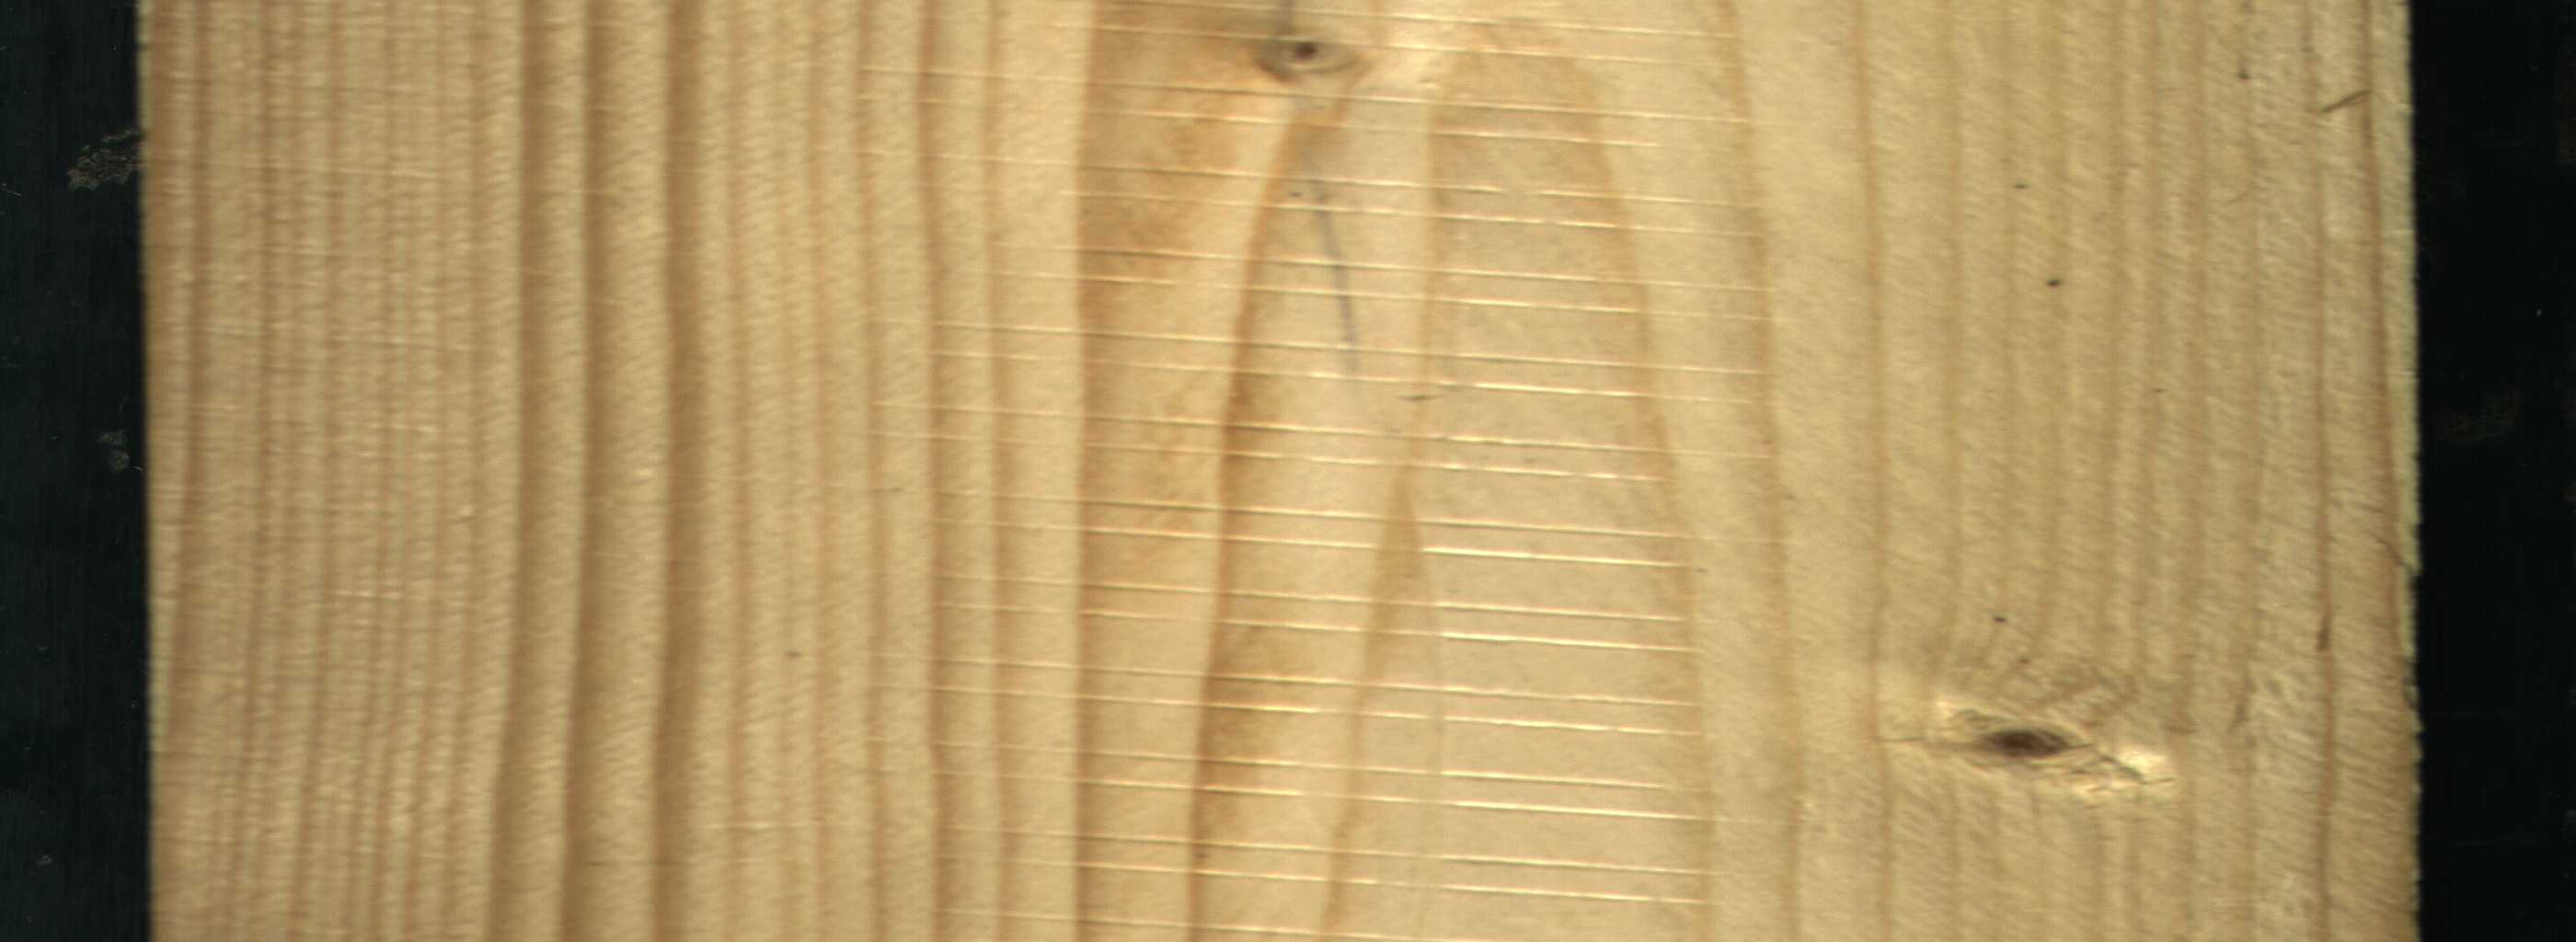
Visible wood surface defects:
Live_Knot
Live_Knot